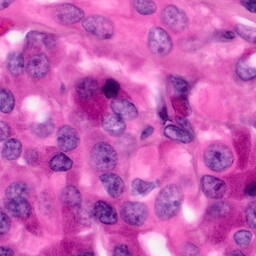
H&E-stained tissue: Pancreatic